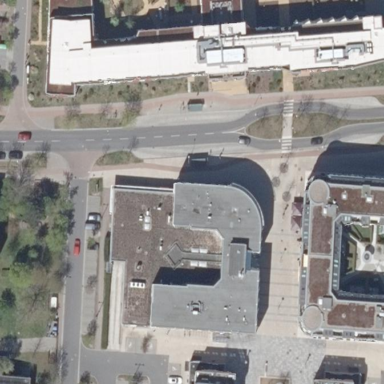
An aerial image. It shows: Office building.